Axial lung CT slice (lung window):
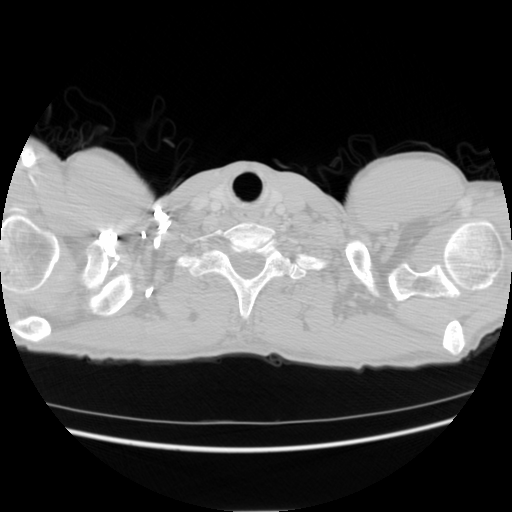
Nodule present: no